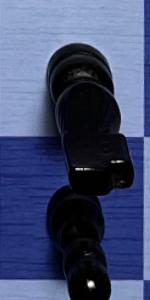
Label: Pawn_White